Question: I am using Eclipse Helios IDE for our Web Application development.
Under Problems section in Eclipse, for some of lines the description is displayed as "Dead Code".
Could anybody please tell me what does Dead Code actually mean ?
Please see the screen shot for your reference.

For example this part is shown as dead code under Eclipse
'''
else {
int length;
if (ar != null)
length = Array.getLength(ar);
else
length = 0; // This line is dead code
'''
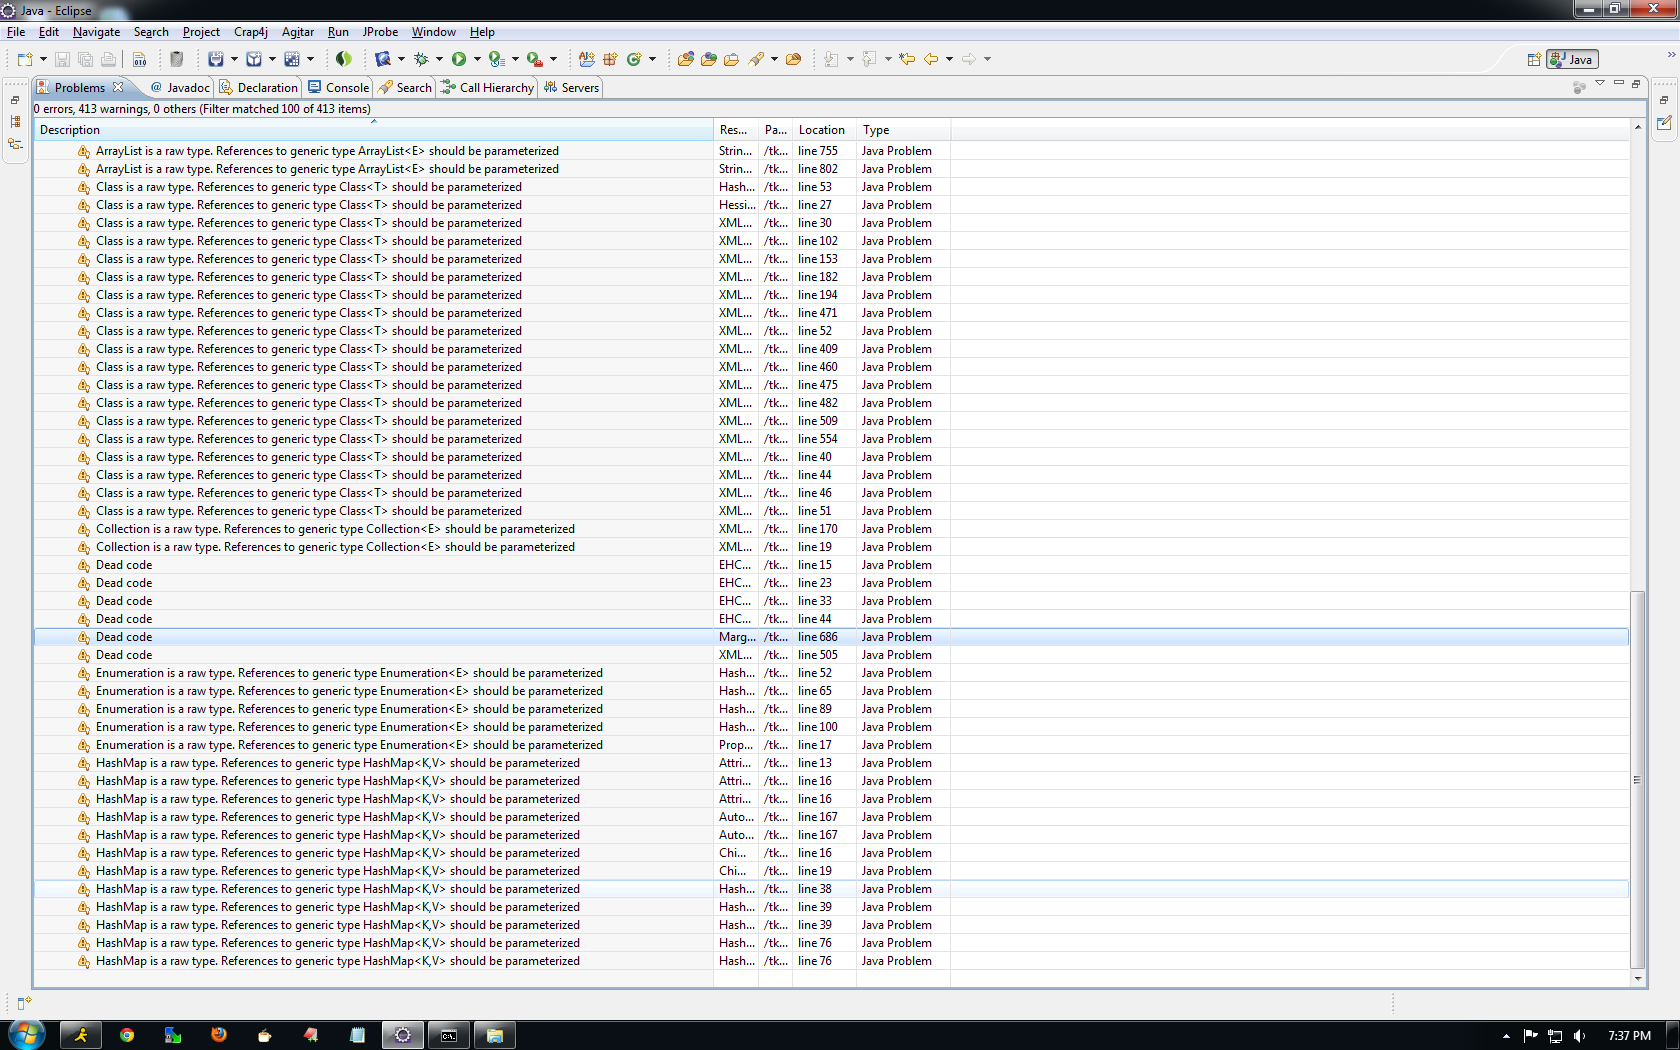
Answer: In Eclipse, "dead code" is code that will never be executed. Usually it's in a conditional branch that logically will never be entered.
A trivial example would be the following:
'''
boolean x = true;
if (x) {
// do something
} else {
// this is dead code!
}
'''
It's not an error, because it's still valid java, but it's a useful warning, especially if the logical conditions are complex, and where it may not be intuitively obvious that the code will be executed.
In your specific example, Eclipse has calculated that 'ar' will always be non-null, and so the 'else length = 0' branch will never be executed.